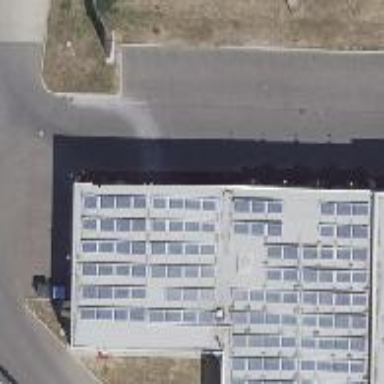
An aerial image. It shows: Commercial building housing car repair shop.